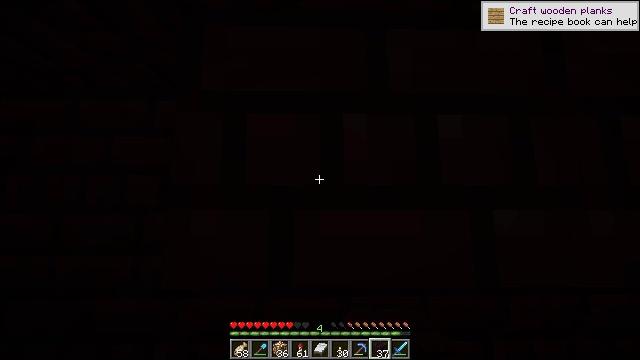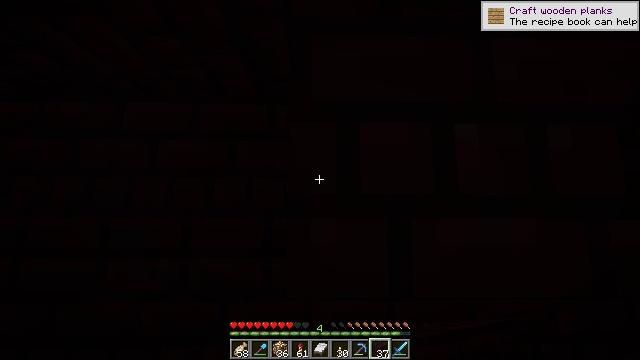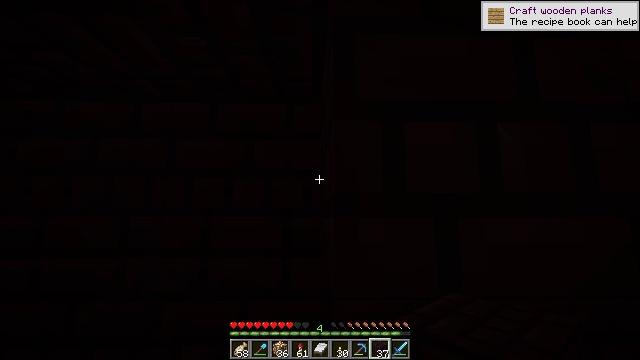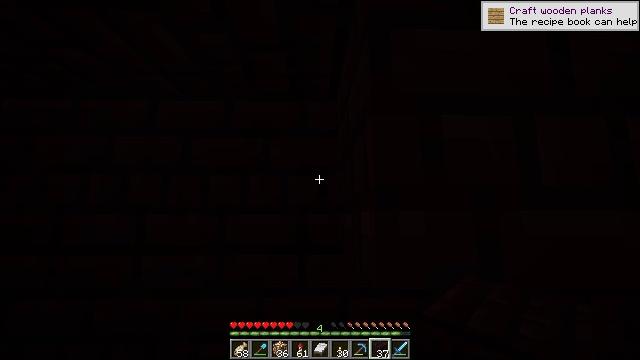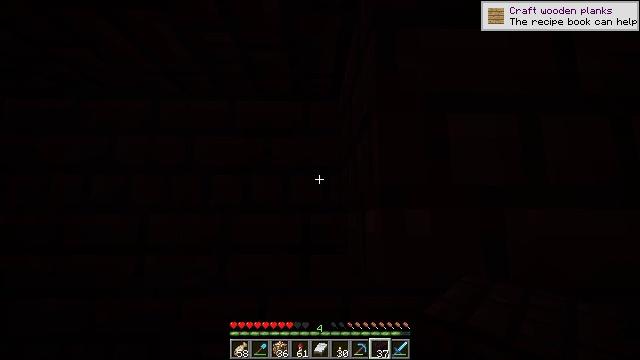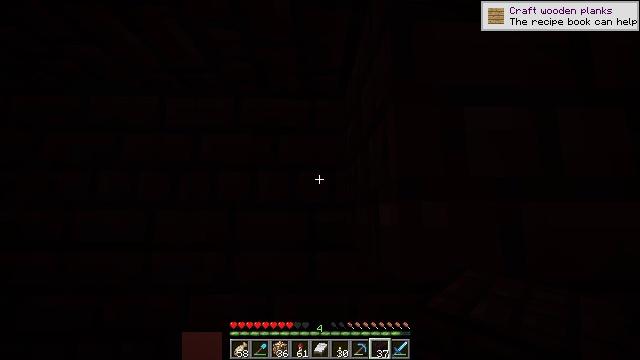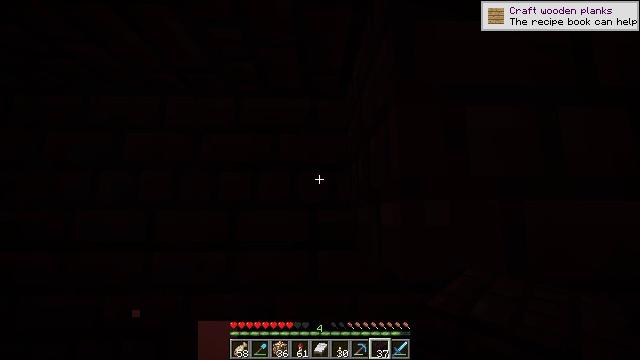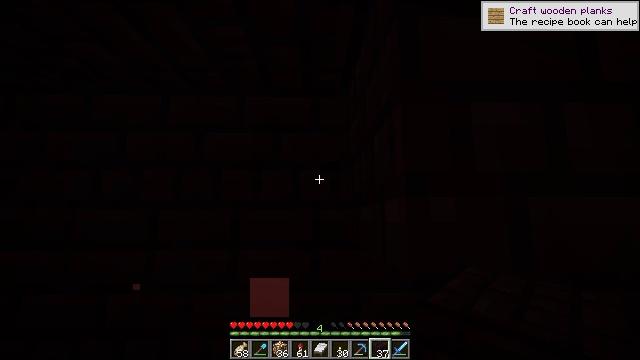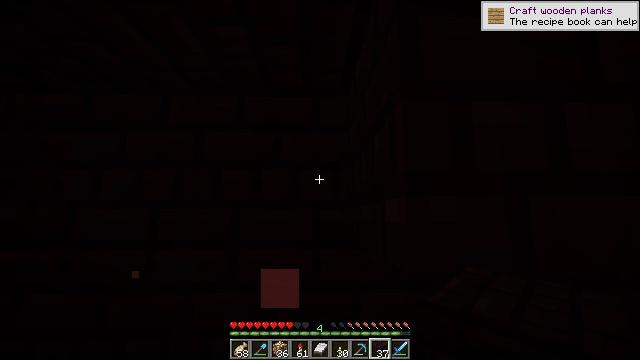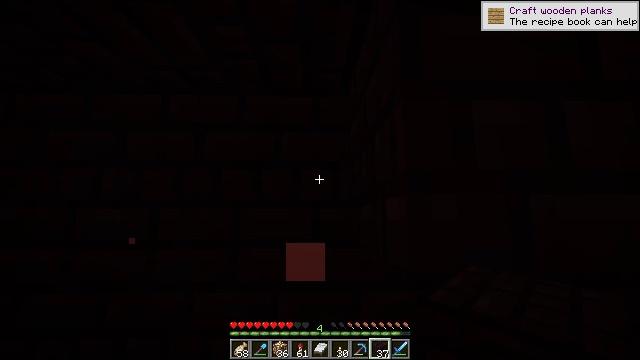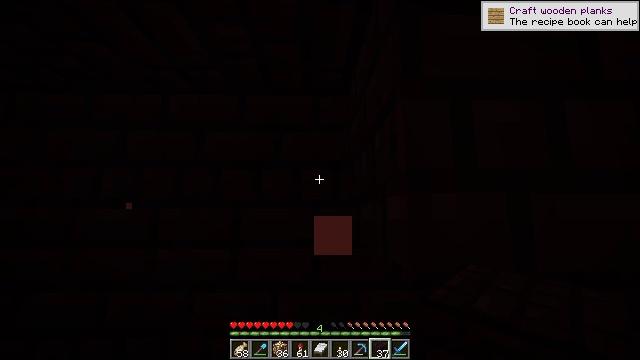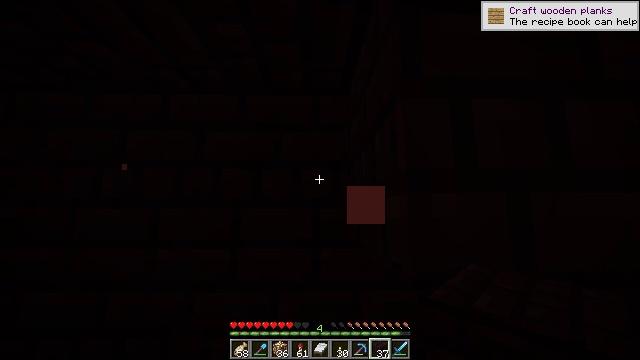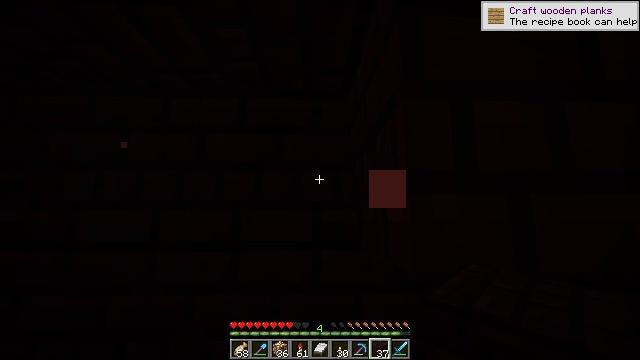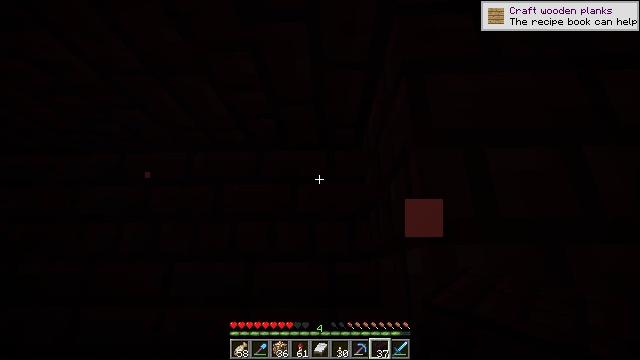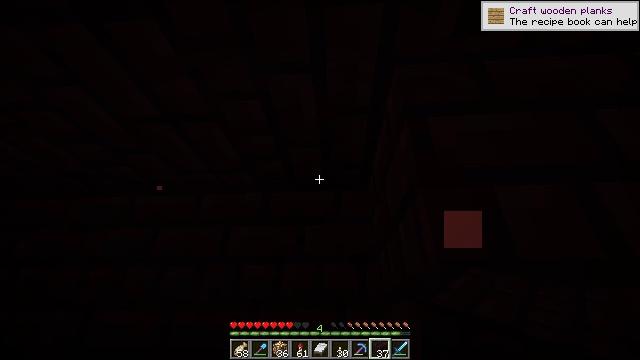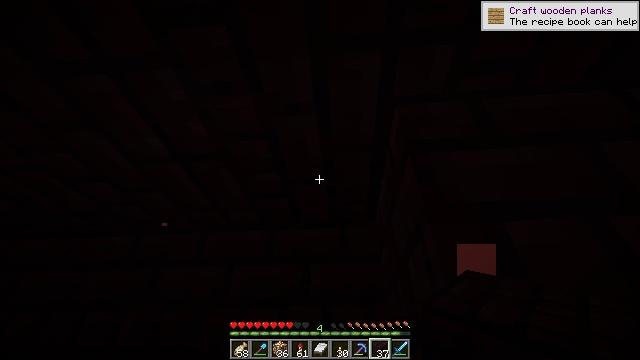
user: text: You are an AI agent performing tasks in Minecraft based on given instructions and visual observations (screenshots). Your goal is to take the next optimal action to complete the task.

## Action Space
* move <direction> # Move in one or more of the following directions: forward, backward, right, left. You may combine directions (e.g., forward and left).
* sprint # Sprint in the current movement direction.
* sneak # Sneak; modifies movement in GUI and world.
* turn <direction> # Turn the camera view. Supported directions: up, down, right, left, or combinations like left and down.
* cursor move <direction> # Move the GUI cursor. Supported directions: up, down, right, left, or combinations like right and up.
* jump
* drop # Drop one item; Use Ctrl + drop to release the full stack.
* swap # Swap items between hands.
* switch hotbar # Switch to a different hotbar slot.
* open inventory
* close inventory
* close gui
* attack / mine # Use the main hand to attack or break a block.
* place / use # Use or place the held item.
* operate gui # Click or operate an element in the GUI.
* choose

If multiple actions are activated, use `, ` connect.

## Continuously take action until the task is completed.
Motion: motion action
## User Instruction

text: Collect nether brick slab from the structure.
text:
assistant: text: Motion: move left
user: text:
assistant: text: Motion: no_op
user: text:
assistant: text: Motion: no_op
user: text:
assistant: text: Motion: no_op
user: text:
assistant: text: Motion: no_op
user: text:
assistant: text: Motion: no_op
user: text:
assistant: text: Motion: no_op
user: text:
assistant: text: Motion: no_op
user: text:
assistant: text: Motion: no_op
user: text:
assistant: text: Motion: no_op
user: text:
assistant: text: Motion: no_op
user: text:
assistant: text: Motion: no_op
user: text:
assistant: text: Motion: turn left and up
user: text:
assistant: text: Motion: turn left and up
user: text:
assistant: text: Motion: turn left and up
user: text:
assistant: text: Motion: turn left and up
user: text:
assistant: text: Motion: turn left and up
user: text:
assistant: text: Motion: turn up
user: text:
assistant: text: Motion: turn up
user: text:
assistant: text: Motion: turn up
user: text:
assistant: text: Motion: turn up
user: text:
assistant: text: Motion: turn up
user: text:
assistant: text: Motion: turn up
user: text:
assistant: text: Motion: turn up
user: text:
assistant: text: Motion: turn up
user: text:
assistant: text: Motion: no_op
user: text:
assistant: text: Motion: turn up
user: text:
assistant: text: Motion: no_op
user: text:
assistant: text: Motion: no_op
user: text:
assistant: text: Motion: no_op